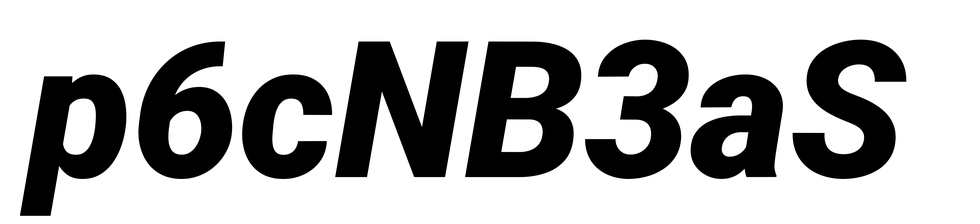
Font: Roboto-Italic_Black_Italic